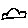
Label: cloud